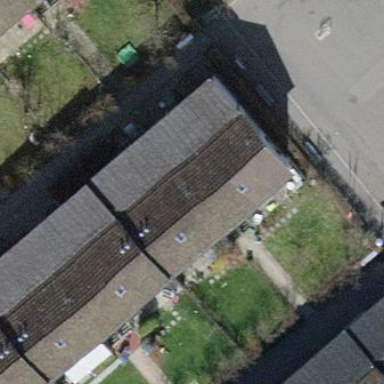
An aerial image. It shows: Building with tiled roof.